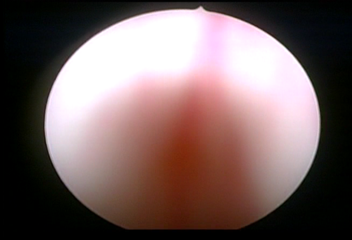
Modality: WLC
Class: Normal mucosa
Bladder cancer association: No